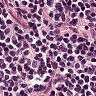
Metastatic tissue present: no